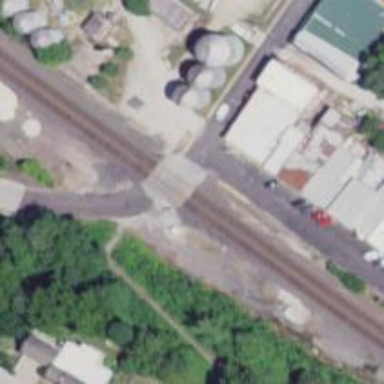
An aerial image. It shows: Level crossing along the railway.